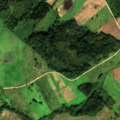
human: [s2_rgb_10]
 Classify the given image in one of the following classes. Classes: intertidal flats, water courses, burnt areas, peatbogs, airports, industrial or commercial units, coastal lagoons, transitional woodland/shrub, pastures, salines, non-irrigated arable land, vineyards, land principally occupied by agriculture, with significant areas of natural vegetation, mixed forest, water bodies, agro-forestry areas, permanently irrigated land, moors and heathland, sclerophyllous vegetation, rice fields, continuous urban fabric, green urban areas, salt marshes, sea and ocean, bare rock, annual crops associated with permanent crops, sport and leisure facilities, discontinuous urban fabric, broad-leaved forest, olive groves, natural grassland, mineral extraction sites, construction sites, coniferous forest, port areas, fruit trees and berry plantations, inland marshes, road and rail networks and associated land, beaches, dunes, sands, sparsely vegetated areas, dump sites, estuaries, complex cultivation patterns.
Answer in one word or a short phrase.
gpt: non-irrigated arable land, complex cultivation patterns, mixed forest